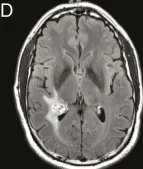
(E-H) Postoperative MRI following right parietal craniotomy for tumor resection. A small amount of residual postoperative fluid collection and associated dural thickening adjacent to the craniotomy site shown with the surgical tract leading toward the atrium of the right lateral ventricle. (E-G) Representative axial, sagittal, and coronal T1-weighted imaging post-gadolinium contrast images, respectively.
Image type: radiology (mri)